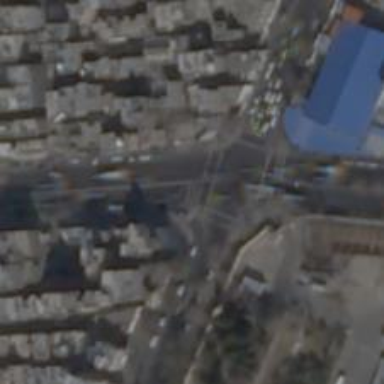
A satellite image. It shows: Crossing road.